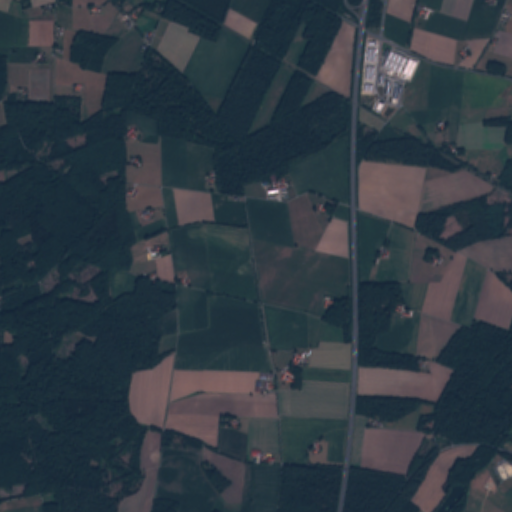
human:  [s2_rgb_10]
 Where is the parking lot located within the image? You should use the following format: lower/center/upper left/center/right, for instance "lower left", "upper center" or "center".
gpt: The parking lot is located in the upper right of the image.
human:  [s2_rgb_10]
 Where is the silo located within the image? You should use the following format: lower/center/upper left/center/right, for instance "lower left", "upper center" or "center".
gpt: The silo is located in the center of the image.
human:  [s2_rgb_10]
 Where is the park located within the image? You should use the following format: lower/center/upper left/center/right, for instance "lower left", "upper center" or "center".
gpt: There is no park in the image.